Question: I have a QListWidget with several QListWidgetItems containing only text but with different background colors. By default the items become highlighted with a blue bar when I mouse over them. How can I disable the highlighting?
The code I use
'''
//add spacer
QListWidgetItem *spacer = new QListWidgetItem("foo");
spacer->setBackgroundColor(QColor(Qt::gray));
spacer->setFlags(Qt::ItemIsEnabled); //disables selectionable
ui->listWidget->addItem(spacer);
'''
Thanks in advance.

'spacer' is the gray item with the name of the day
EDIT: added picture link (snipping tool Tool hides mouse, 6th item is highlighted)
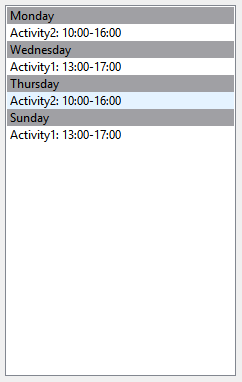
Answer: I managed to do it with an custom item delegate overriding the 'QStyledItemDelegate::paint' method.
'''
void ActivitiesItemDelegate::paint(QPainter *painter, const QStyleOptionViewItem &option, const QModelIndex &index) const
{
//determine if index is spacer
//TODO non-hacky spacer detection
bool spacer = false;
QString text = index.data().toString();
if( ( text == "Monday")
|| ( text == "Tuesday")
|| ( text == "Wednesday")
|| ( text == "Thursday")
|| ( text == "Friday")
|| ( text == "Saturday")
|| ( text == "Sunday")
){
spacer = true;
}
if(option.state & QStyle::State_MouseOver){
if(spacer){
painter->fillRect(option.rect, QColor(Qt::gray));
}else{
painter->fillRect(option.rect, QColor(Qt::white));
}
painter->drawText(option.rect.adjusted(3,1,0,0), text);
return;
}
//default
QStyledItemDelegate::paint(painter, option, index);
}
'''